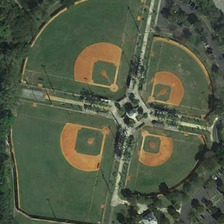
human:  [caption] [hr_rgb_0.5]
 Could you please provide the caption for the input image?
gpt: four baseball fields are surrounded by many green trees .

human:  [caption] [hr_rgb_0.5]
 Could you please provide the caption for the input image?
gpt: four baseball fields are surrounded by many green trees .

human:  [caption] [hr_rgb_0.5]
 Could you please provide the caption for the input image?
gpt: four baseball fields are surrounded by many green trees .

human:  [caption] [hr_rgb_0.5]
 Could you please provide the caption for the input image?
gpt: four baseball fields are surrounded by many green trees .

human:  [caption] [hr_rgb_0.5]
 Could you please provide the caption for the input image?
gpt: four baseball fields are surrounded by many green trees .